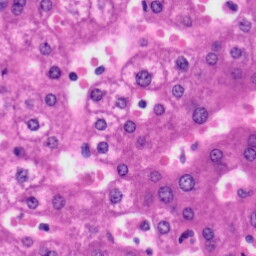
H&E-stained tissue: Liver